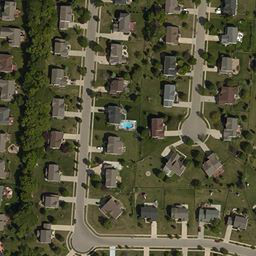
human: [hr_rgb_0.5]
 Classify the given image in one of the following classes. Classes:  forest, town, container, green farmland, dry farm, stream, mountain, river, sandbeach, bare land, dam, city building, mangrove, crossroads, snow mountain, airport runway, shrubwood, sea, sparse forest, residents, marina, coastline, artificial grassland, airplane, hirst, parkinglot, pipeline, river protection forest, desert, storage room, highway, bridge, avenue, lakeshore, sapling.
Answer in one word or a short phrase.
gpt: town